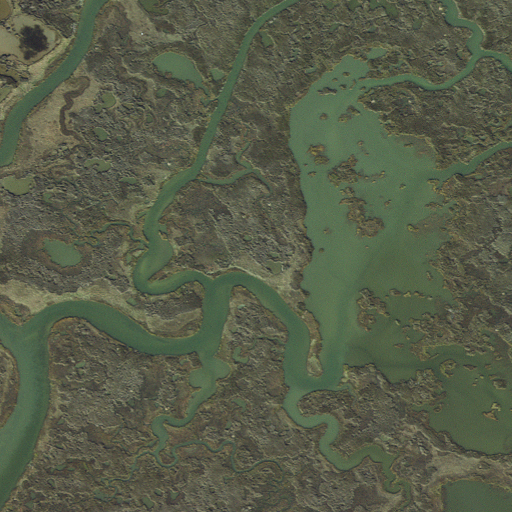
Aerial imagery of island in Maryland named Jersey Island containing herbaceous wetlands, open water, and woody wetlands